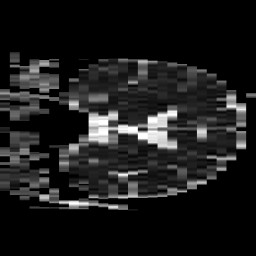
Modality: ADC
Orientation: coronal
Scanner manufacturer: philips
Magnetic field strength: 3 T
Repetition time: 4.726 s
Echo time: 0.06104 s